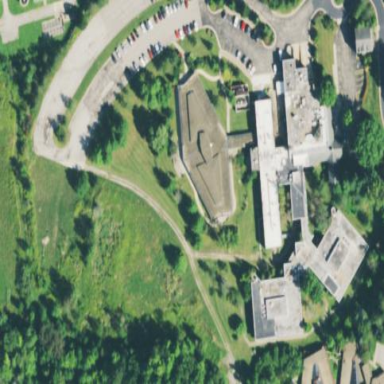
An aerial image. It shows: Healthcare facility identified as hospital.